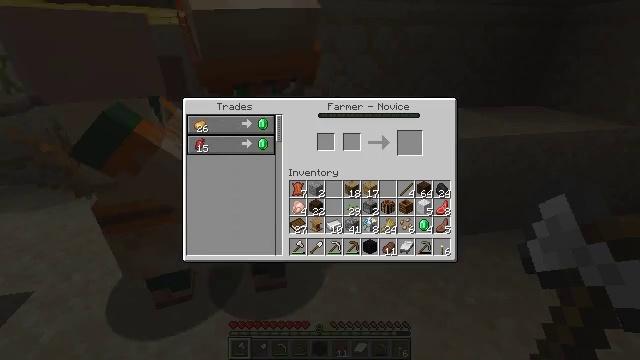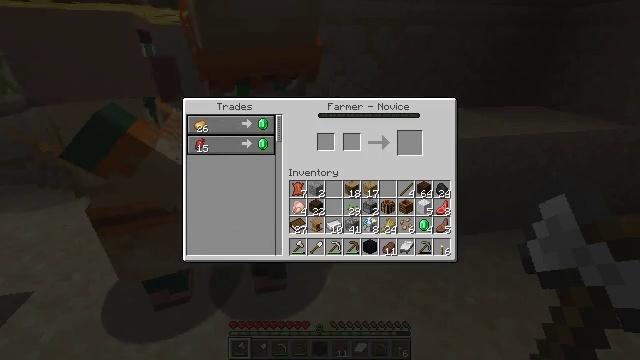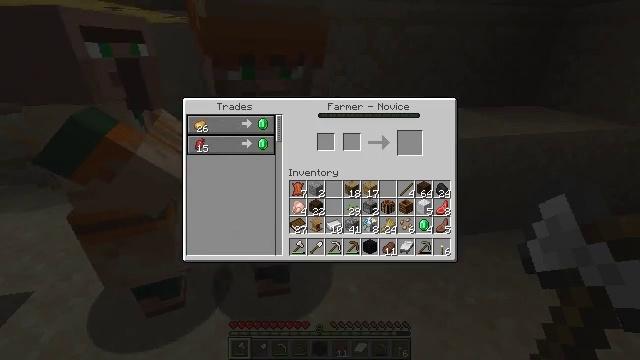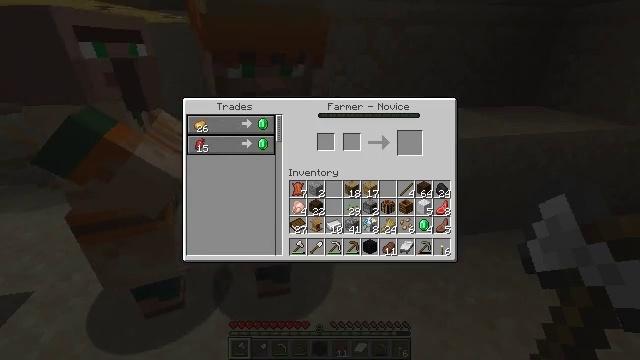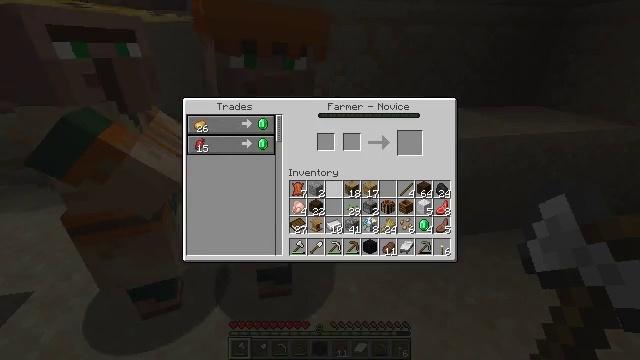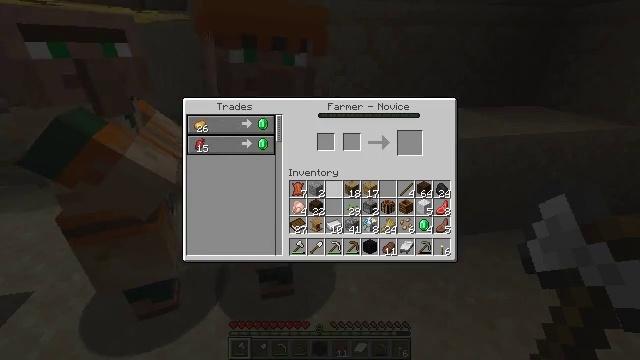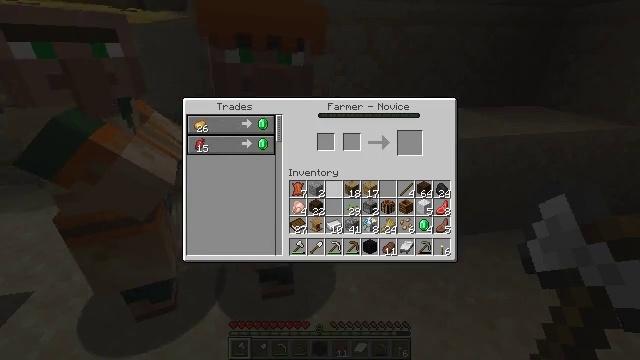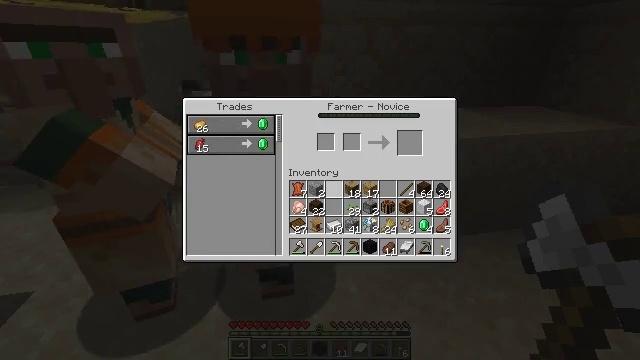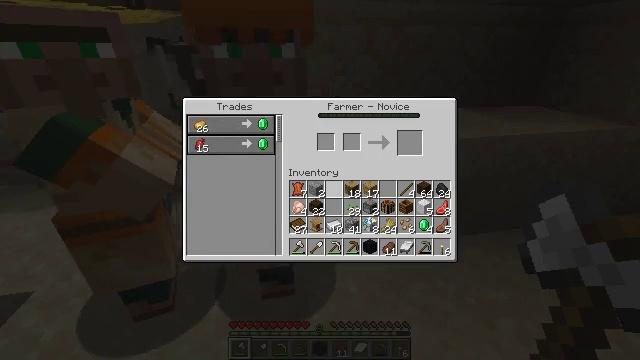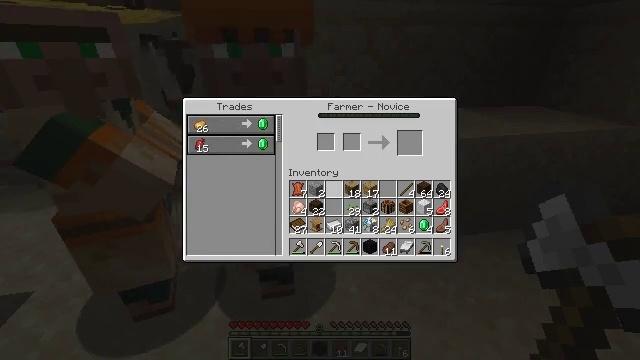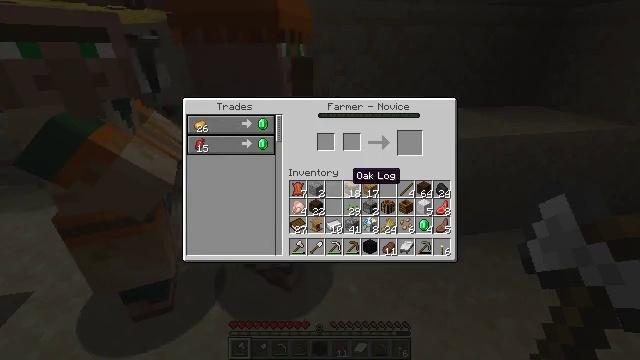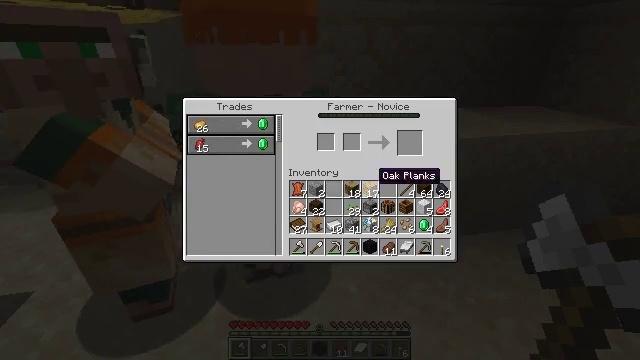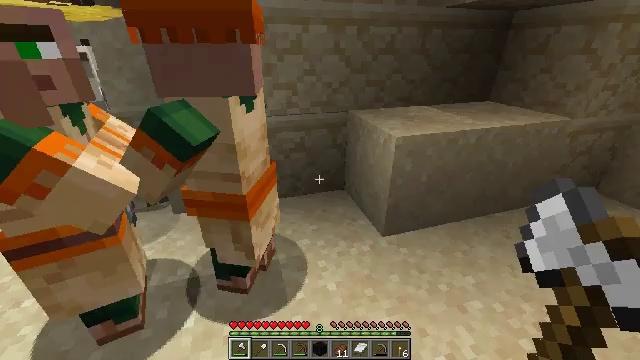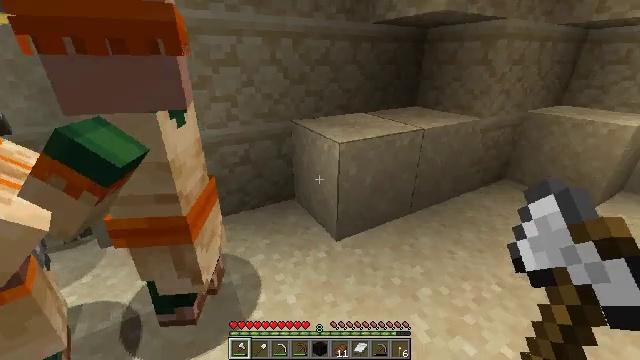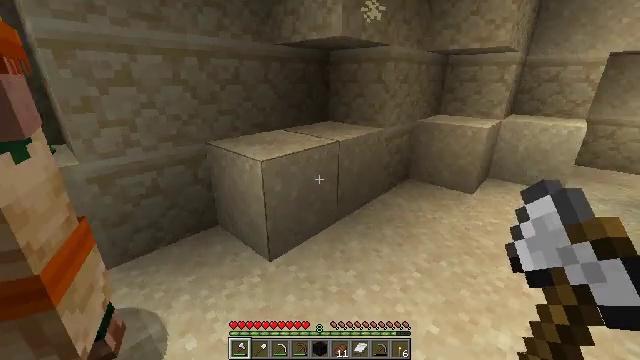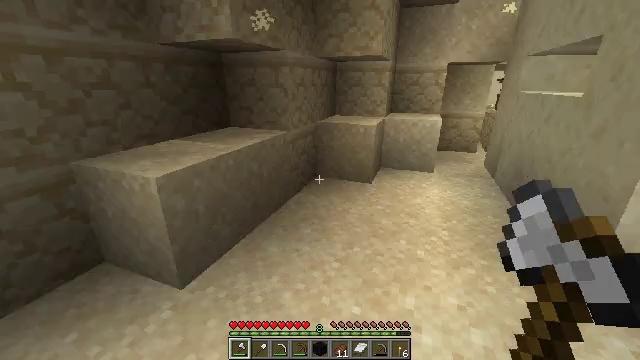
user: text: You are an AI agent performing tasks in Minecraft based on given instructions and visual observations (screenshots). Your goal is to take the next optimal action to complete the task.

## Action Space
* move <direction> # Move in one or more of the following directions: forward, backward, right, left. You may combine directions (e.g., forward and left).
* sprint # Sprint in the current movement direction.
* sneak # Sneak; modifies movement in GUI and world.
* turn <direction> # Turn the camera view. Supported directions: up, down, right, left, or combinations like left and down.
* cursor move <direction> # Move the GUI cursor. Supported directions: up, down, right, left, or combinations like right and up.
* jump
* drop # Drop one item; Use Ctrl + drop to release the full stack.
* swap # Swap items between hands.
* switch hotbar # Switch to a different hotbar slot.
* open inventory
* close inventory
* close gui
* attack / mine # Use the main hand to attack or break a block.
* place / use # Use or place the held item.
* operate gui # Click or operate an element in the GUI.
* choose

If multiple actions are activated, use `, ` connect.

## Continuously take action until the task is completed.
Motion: motion action
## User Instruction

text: Harvest the mature beetroots.
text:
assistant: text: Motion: cursor move right
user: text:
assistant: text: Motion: cursor move right
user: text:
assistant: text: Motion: cursor move right
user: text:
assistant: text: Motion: cursor move right
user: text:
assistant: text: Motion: no_op
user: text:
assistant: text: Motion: no_op
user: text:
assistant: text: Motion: no_op
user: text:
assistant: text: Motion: no_op
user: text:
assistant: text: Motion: no_op
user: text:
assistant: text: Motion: cursor move right
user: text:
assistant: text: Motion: cursor move right
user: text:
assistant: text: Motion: cursor move right, close inventory
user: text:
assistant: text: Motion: turn right and up, close inventory
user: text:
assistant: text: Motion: turn right and up, close inventory
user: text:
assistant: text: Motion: turn right
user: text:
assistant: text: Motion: move forward, turn right and up
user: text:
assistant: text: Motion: move forward, turn right and up
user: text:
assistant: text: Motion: move forward, turn right
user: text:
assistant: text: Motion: no_op
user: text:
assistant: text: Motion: move forward
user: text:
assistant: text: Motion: move forward
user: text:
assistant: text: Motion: move forward
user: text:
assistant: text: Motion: move forward
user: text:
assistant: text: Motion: move forward
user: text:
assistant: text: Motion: move forward
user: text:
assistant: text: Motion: move forward
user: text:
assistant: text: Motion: move forward, turn left and down
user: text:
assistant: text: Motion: move forward
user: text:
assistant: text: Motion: move forward
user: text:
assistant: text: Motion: move forward